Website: macys
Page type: account-selection
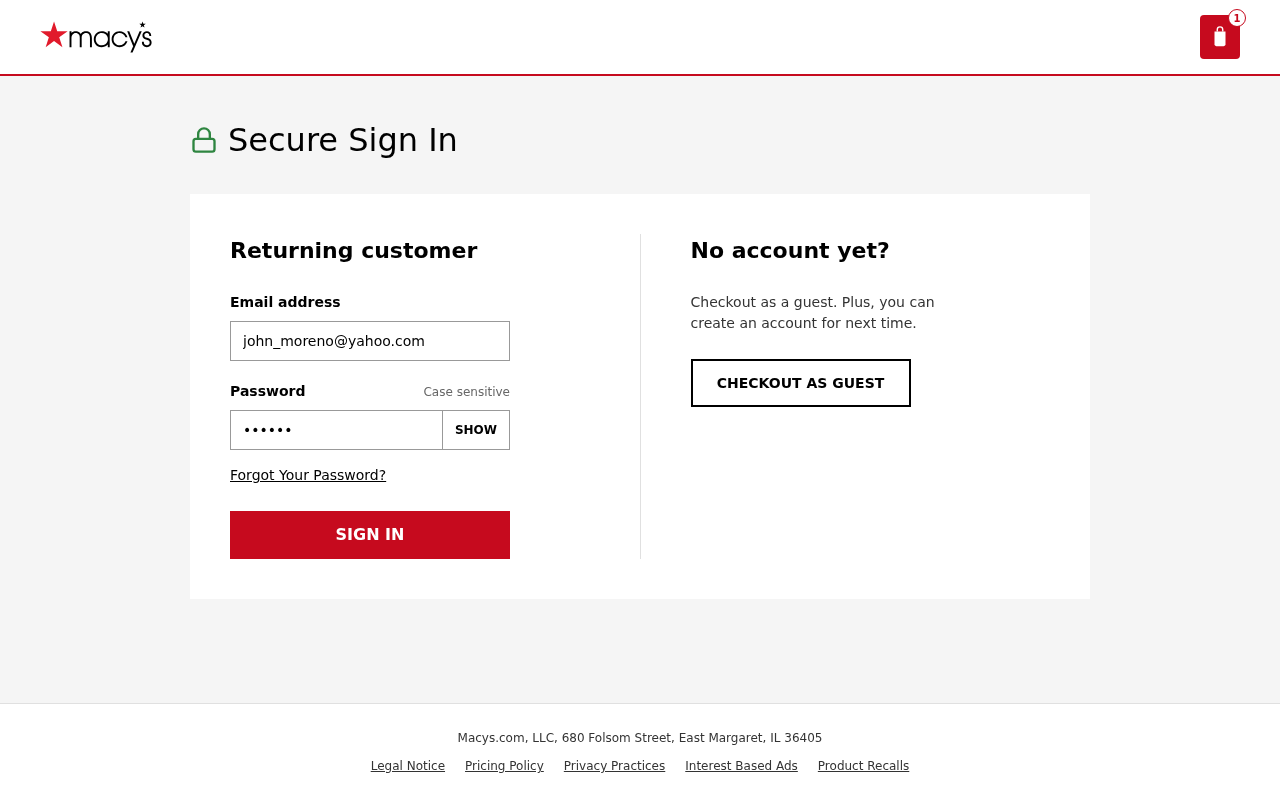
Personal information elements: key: PII_EMAIL
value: john_moreno@yahoo.com
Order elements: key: ORDER_NUM_ITEMS
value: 1